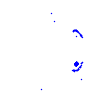
Particle: pion